Brain MRI, t1w sequence, axial 2D slice.
Patient: age 35, sex F, weight 95 kg, height 1.95 m
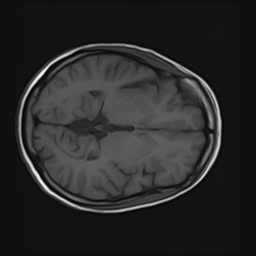